Question: This is the error that I am getting (I use a ajax toolkitextender):

I tried to solve this error with this thread:
<URL>
But nothing worked..
Can someone please help me, can't use any ajax toolkit extender...
On my other website application it all works, but in this new one everyhing goes weird....
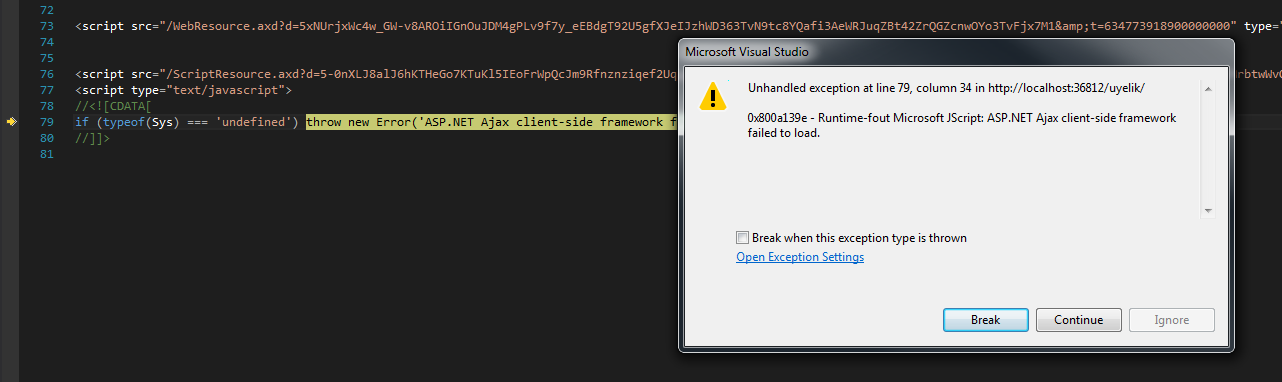
Answer: Found the answer.
Because I am using URL rewrite in the Global.asax file, I need to add this to the application_start:
'''
protected void Application_Start(object sender, EventArgs e)
{
RouteTable.Routes.Ignore("{resource}.axd/{*pathInfo}");
}
'''